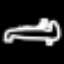
Label: bed